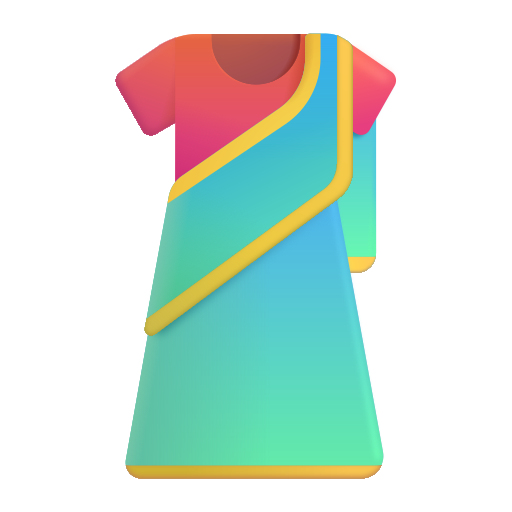
sari color